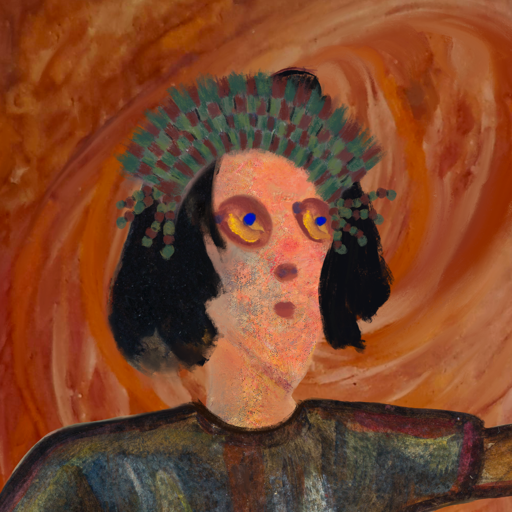
Background: Pious_Lady, Head And Neck Side: Irani, Face Side: Mother_And_Son_Son, Bust: Mosgoul, Hair Side: Mosgoul, Head Accessory: After_Raid_Crown, Second Necklace: Blank, Necklace: Blank, Baby: Blank